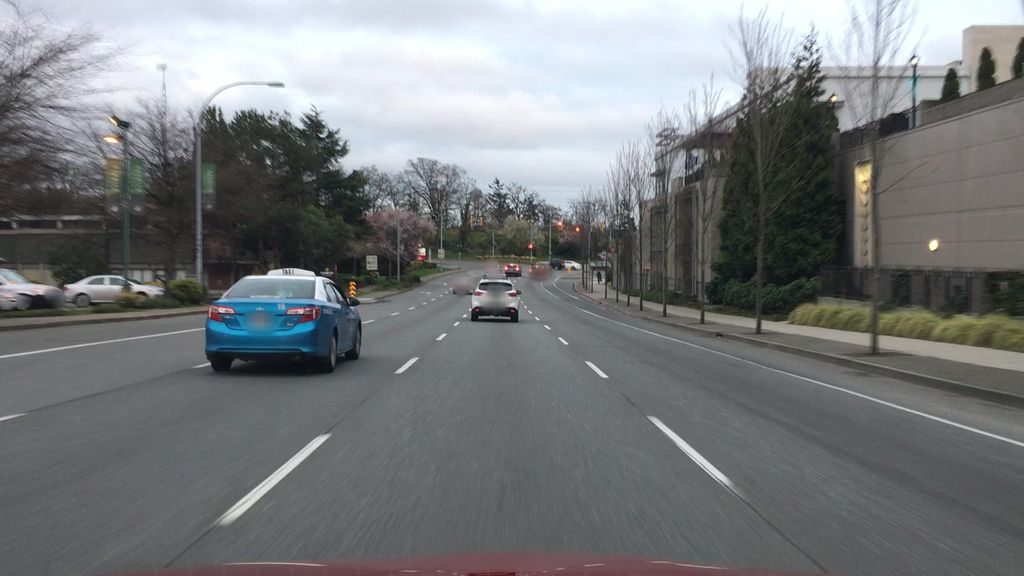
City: victoria